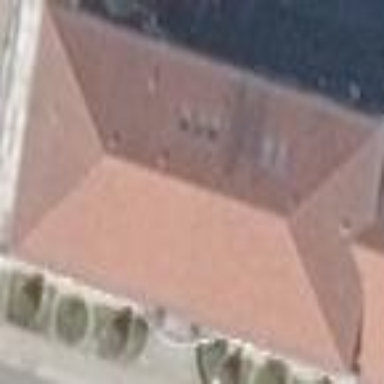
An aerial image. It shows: Public museum with red hipped roof made of roof tiles.